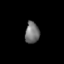
Tissue: skin
Cell type: Endothelial cells
Senescence score: 0.7645
Nuclear area (px): 298
Mean DAPI intensity: 115.372